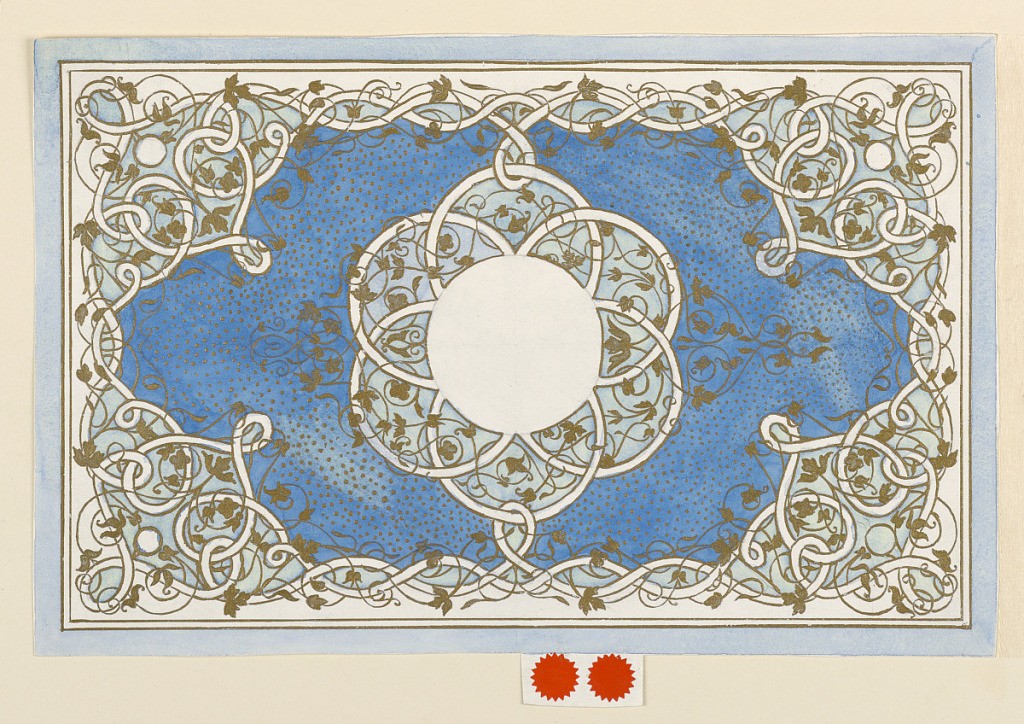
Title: Design for a Box Cover
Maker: Anna M. de Pool
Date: About 1894
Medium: Gold, water color, on paper. Red seals
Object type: Drawing
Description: Horizontal rectangle. A border and central motif of interlaced scrolls and gold leaves. Designer's name in pencil, on reverse